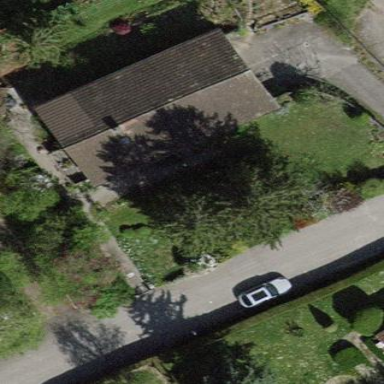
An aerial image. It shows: Garden surrounded by fence.